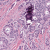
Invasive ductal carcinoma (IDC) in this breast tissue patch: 1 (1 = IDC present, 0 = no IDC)